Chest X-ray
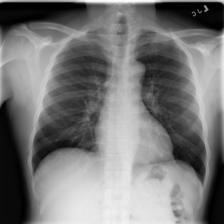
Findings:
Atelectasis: negative
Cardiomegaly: negative
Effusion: negative
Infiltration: positive
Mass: negative
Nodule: negative
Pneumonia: negative
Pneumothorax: negative
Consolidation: negative
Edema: negative
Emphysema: negative
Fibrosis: negative
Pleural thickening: negative
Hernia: negative